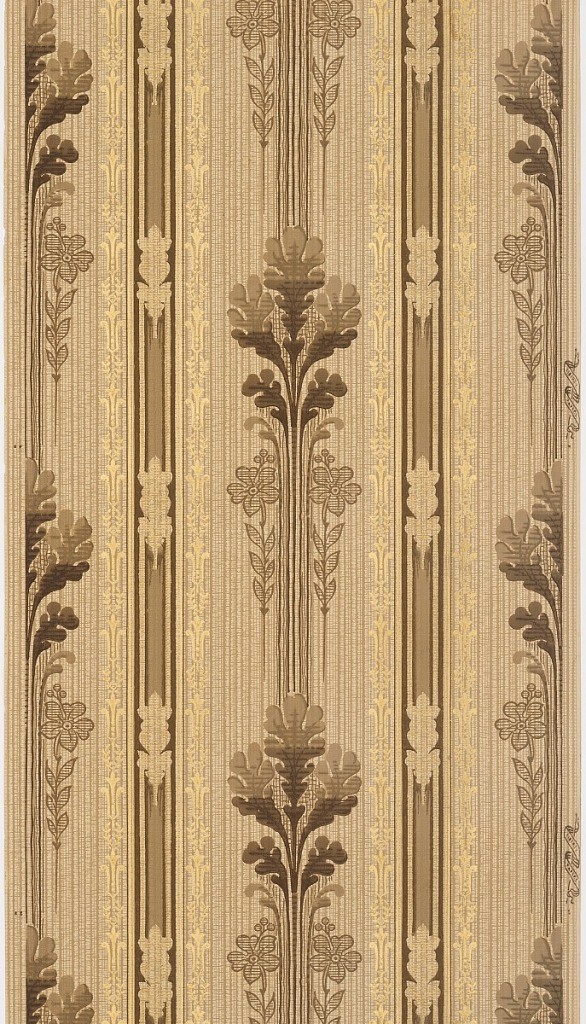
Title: Sidewall
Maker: Liberty Wall Paper Company, Schuylerville, New York
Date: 1905–1915
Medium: Machine-printed paper
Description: Foliate stripe design. Wide bands of foliage, having the appearance of oak leaves, in clusters of five, set between bands of narrow metallic gold motif. This alternates with narrow band. Printed in shades of brown, tan and metallic gold on strie background.